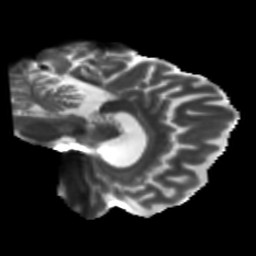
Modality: T2w
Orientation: sagittal
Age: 68
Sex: female
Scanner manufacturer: siemens
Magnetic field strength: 3 T
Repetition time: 5.25 s
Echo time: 0.08 s